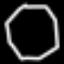
Label: octagon